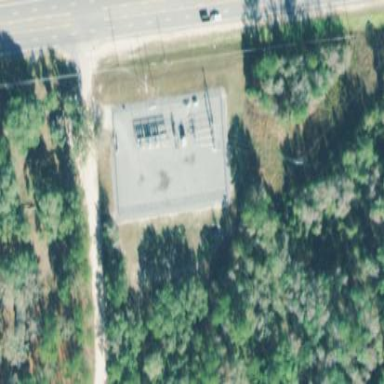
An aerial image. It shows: Distribution level power substation surrounded by fence.